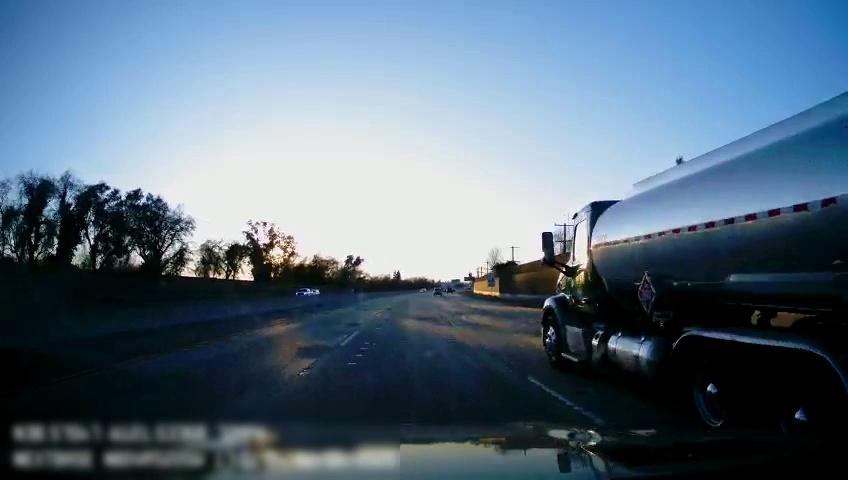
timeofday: Day
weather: Sunny
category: Drivable Space
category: Vehicles | Truck
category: Vehicles | Truck
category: Vehicles | Van
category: Lanes | Current Lane
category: Lanes | Alternate Lane
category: Lanes | Alternate Lane